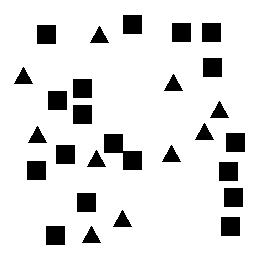
Squares: 18
Triangles: 10
Stars: 0
Total shapes: 28